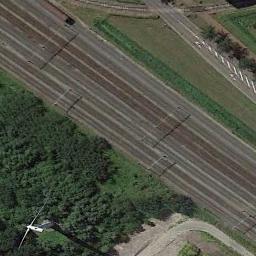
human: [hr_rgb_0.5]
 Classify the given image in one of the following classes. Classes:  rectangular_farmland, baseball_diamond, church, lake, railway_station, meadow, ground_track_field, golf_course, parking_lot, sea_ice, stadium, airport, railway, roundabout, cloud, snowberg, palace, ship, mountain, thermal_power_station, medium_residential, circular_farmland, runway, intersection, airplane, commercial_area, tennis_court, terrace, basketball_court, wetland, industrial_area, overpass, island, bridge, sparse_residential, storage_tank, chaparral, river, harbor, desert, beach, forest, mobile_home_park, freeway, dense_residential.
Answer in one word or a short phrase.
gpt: railway